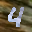
Label: 4